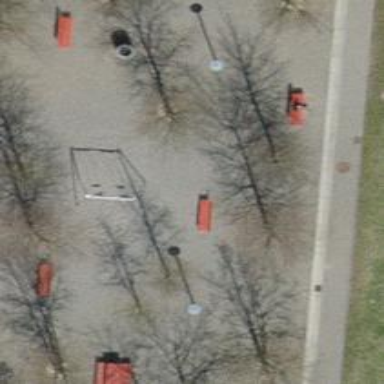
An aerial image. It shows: Urban tree with broadleaved leaves. The tree belongs to the Fagus genus.